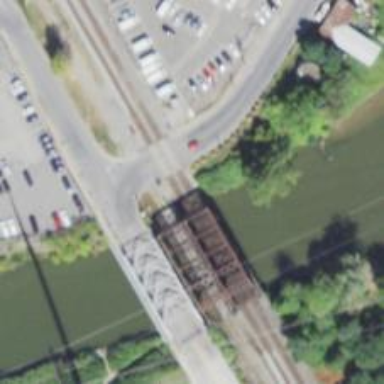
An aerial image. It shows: Truss bridge carrying railway.